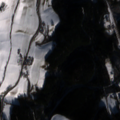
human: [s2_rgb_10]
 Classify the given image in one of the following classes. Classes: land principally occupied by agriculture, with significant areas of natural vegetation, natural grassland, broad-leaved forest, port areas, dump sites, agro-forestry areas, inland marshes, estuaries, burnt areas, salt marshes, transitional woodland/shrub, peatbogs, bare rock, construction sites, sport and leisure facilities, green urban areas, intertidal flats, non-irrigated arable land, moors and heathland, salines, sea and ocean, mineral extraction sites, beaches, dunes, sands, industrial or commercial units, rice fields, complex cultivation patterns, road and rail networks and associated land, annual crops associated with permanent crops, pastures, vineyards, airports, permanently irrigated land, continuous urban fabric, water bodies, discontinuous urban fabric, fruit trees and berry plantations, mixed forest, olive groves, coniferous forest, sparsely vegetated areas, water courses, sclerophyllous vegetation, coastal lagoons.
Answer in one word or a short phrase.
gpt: pastures, complex cultivation patterns, coniferous forest